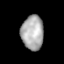
Tissue: prostate
Cell type: T cells
Senescence score: 0.2983
Nuclear area (px): 747
Mean DAPI intensity: 171.779